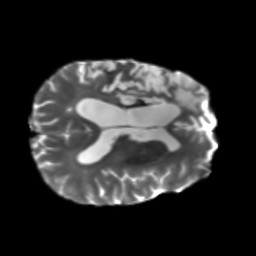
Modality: T2w
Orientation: axial
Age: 56
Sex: male
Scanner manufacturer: siemens
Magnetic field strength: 3 T
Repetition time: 5.25 s
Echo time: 0.08 s